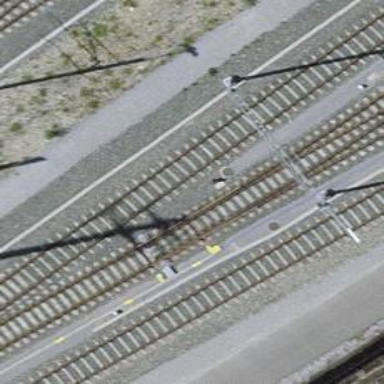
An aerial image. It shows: Yard with single rail track. The railway track is electrified with contact line for service purposes.